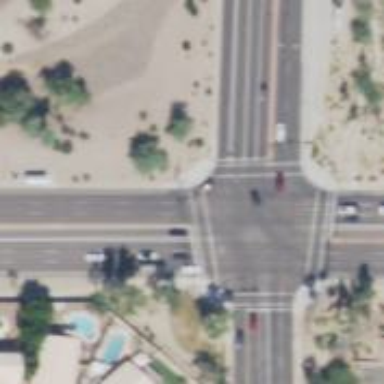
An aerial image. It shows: Solid stop line on the road.